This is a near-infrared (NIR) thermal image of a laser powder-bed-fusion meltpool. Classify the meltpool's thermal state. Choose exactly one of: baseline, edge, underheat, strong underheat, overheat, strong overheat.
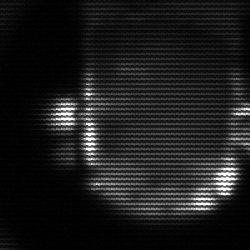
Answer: baseline